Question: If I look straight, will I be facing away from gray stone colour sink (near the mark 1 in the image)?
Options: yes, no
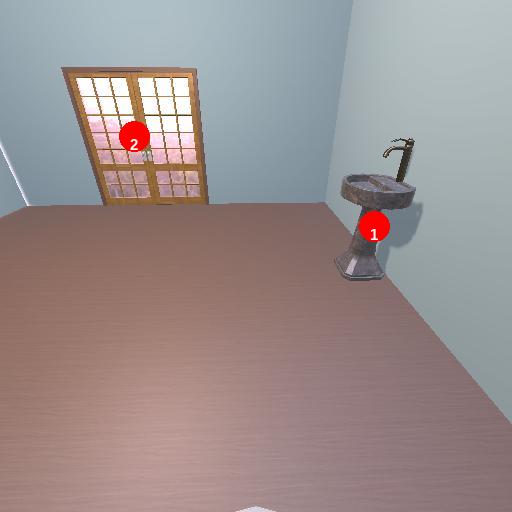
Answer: yes